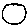
Label: circle